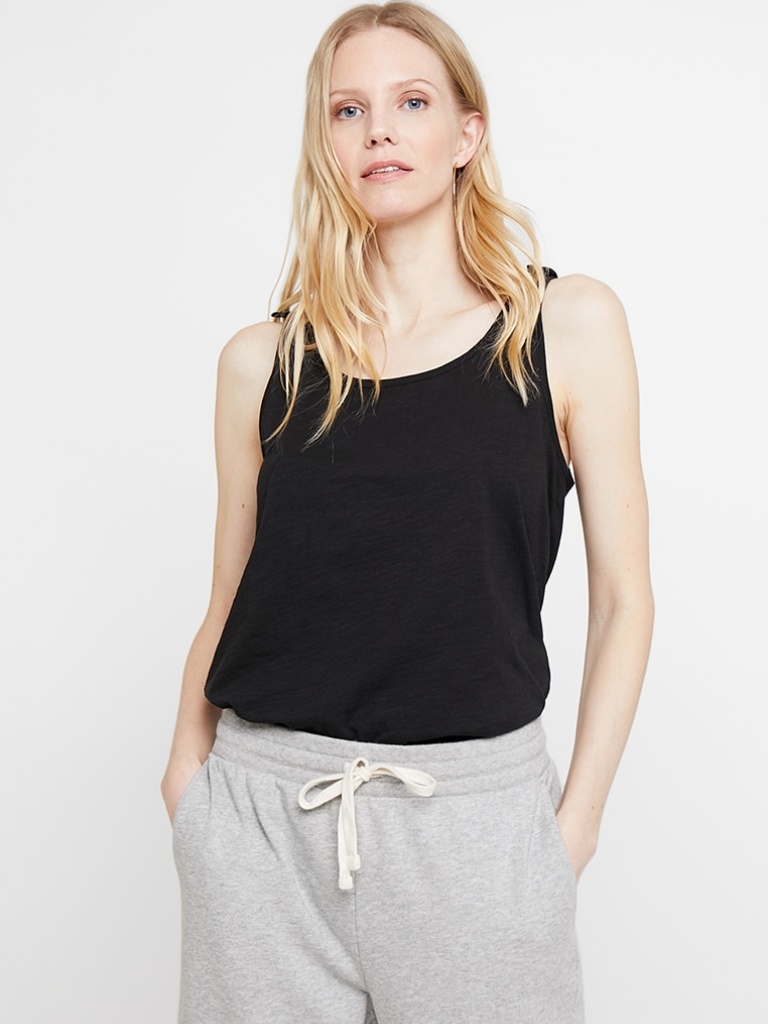
cotton relaxed sleeveless hip length Untucked scoop tank